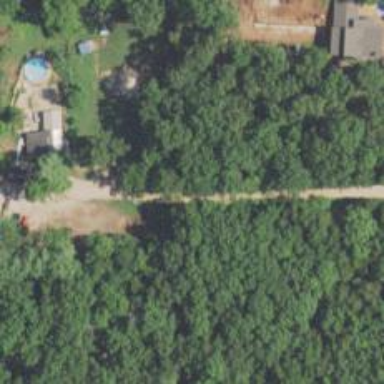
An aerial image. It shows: Driveway leading to service road.